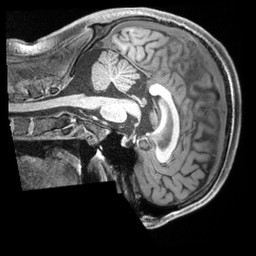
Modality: T1w
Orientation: sagittal
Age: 24
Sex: male
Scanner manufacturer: siemens
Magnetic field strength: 3 T
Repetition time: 2.4 s
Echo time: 0.00226 s